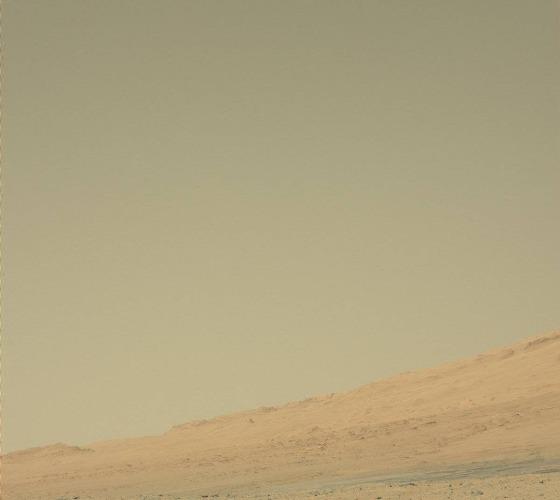
Terrain classes present: Gravel / Sand / Soil, Sky / Distant Mountains